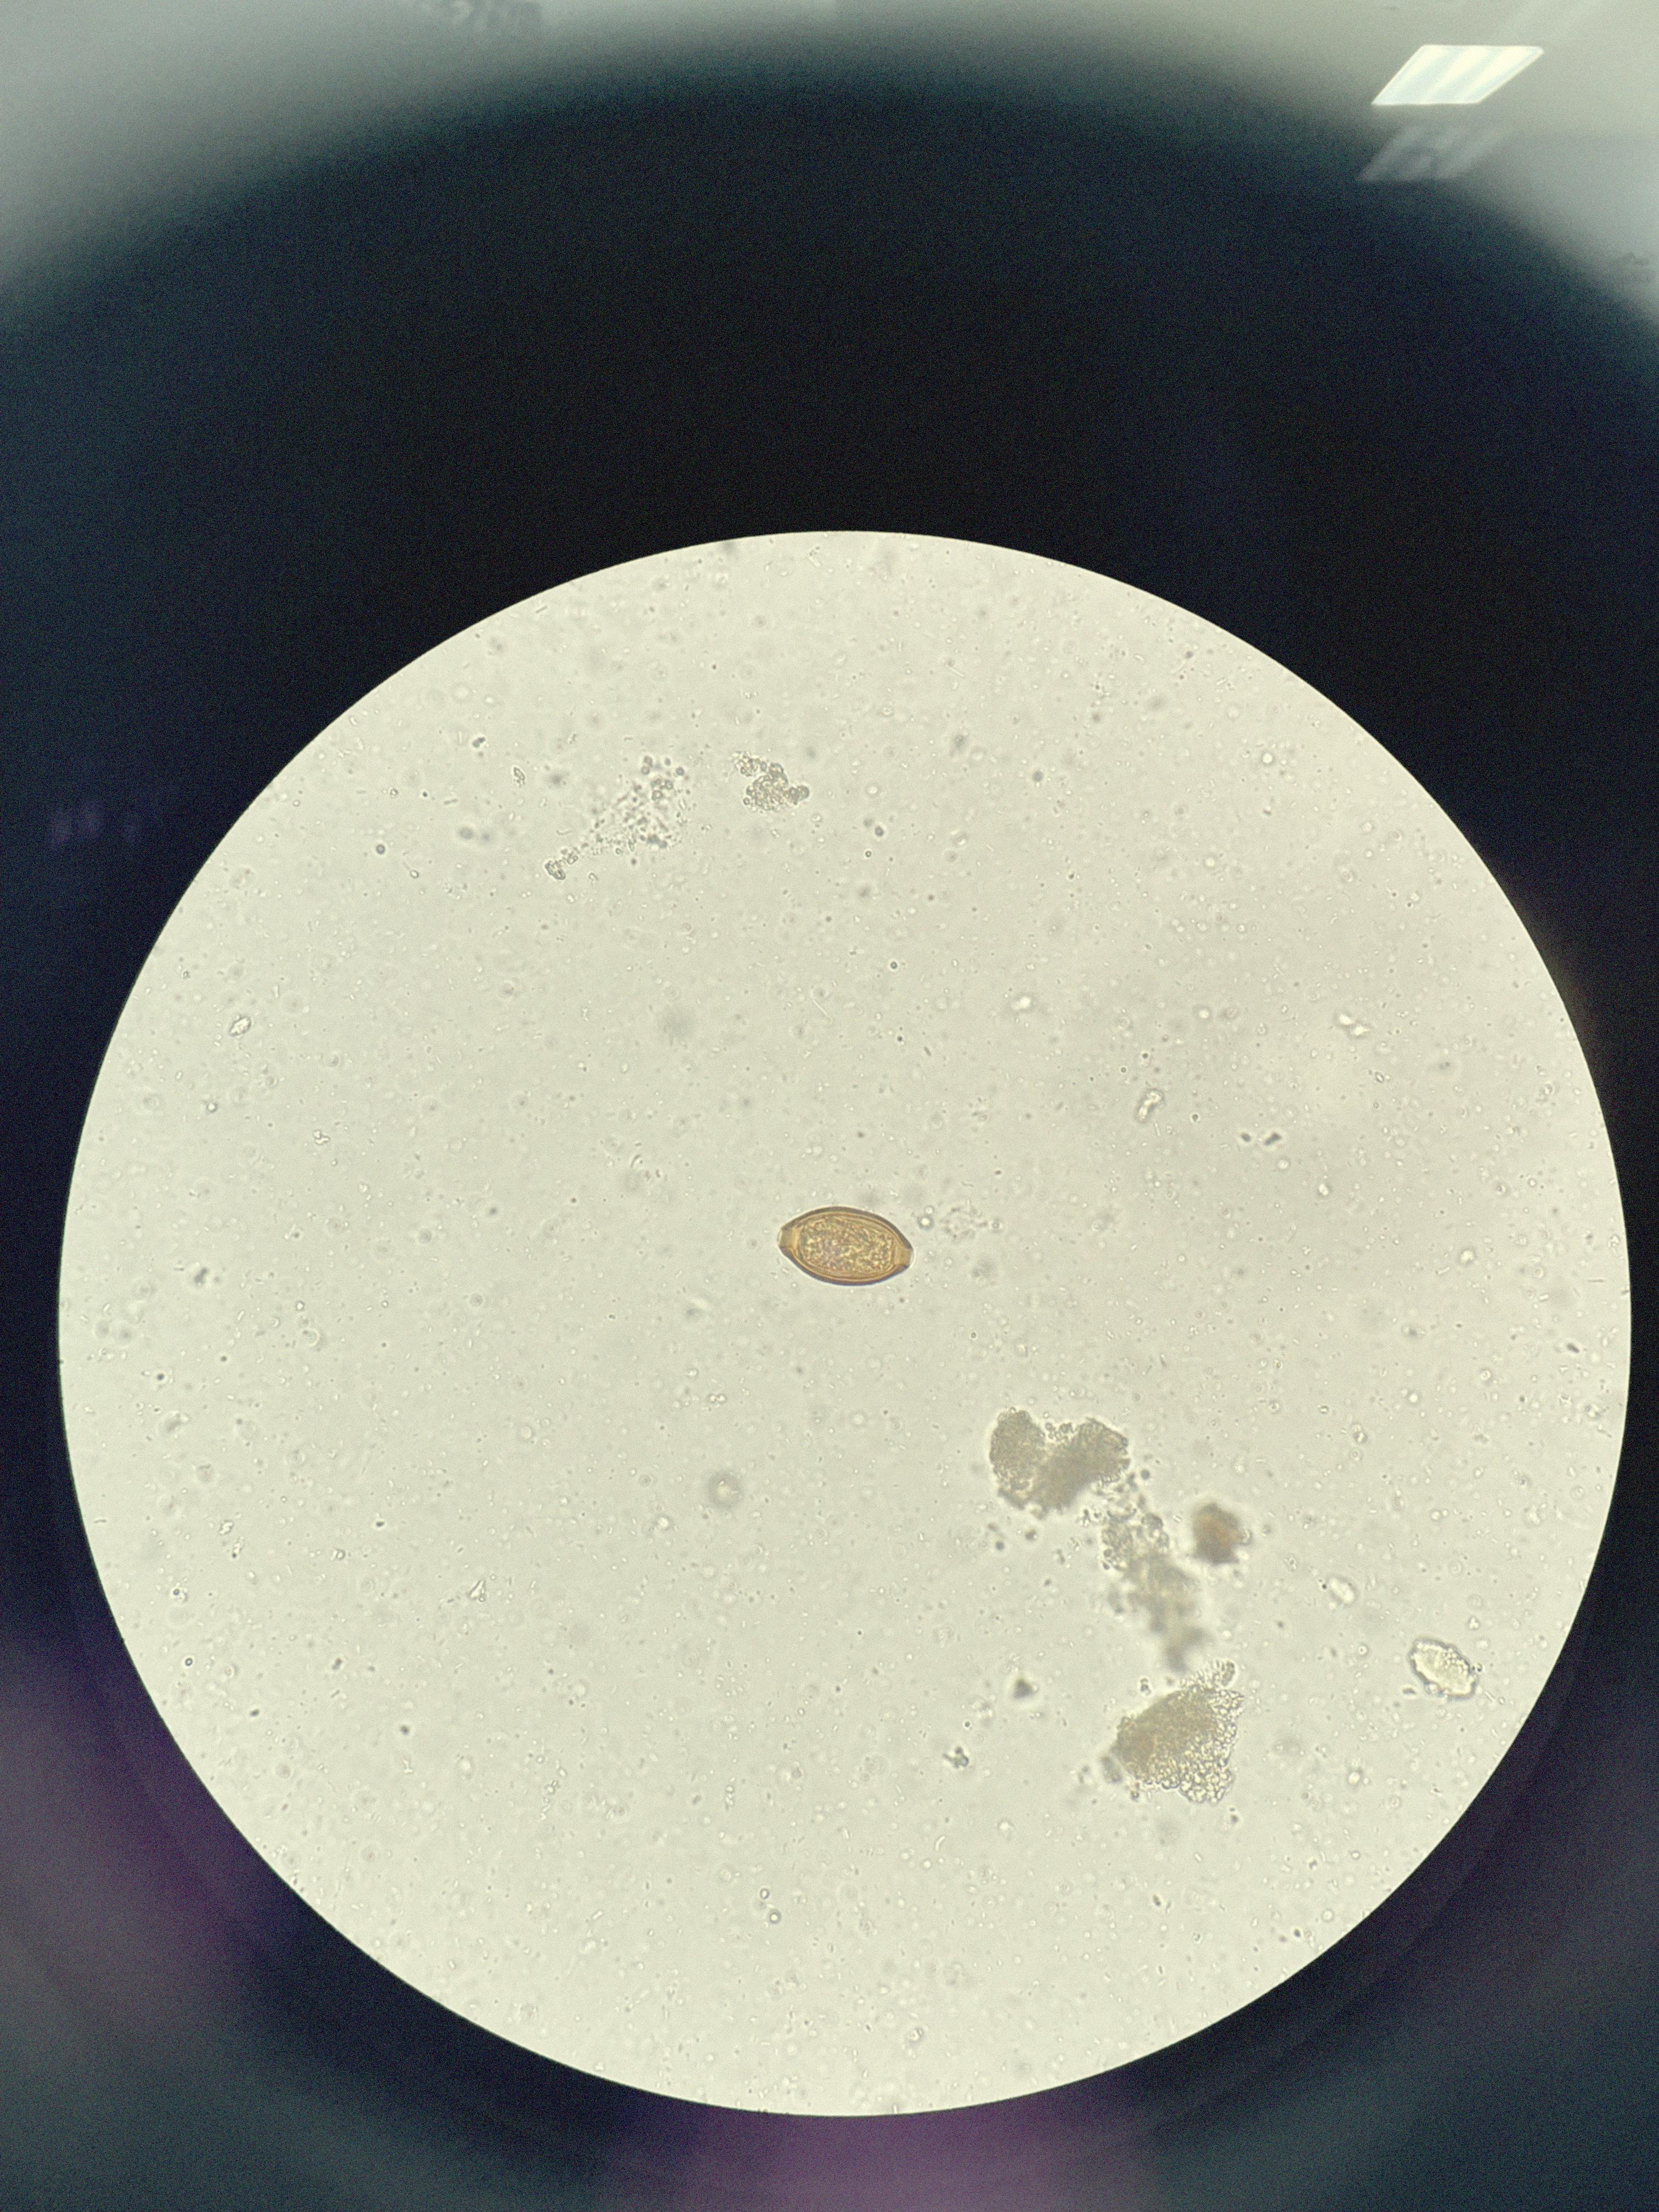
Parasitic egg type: Trichuris trichiura